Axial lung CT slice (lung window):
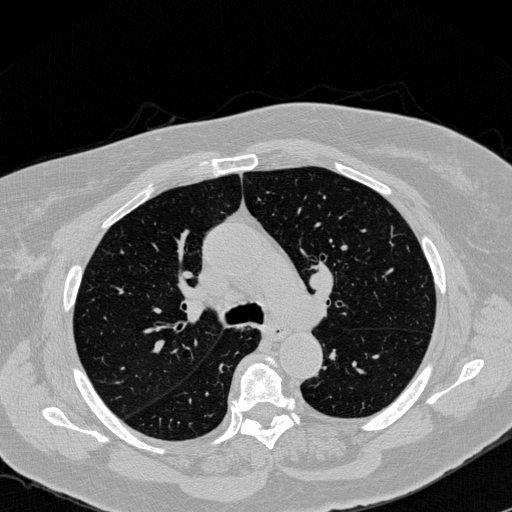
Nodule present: no